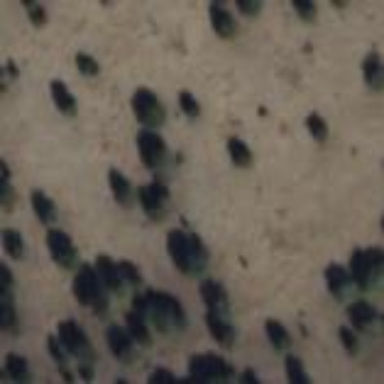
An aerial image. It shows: Area covered in scrub vegetation.